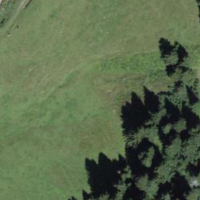
EUNIS habitat code: 23
Species observed at this site:
Caltha palustris